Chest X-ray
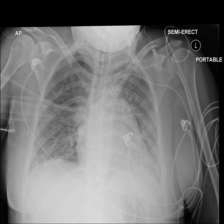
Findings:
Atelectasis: positive
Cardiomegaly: negative
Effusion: negative
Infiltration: positive
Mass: negative
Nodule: negative
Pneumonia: negative
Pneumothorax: negative
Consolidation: negative
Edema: negative
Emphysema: negative
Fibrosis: negative
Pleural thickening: negative
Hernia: negative